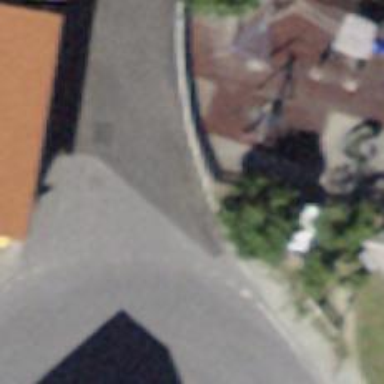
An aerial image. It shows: Bus stop with platform for public transport.